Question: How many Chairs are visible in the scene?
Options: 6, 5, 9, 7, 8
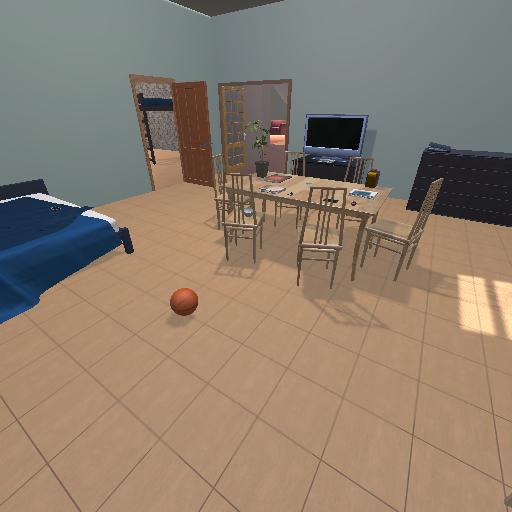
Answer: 6